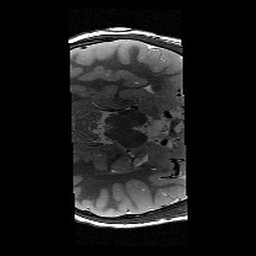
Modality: T2w
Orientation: axial
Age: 9
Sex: male
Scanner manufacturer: siemens
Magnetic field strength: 3 T
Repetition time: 9.23 s
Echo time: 0.067 s